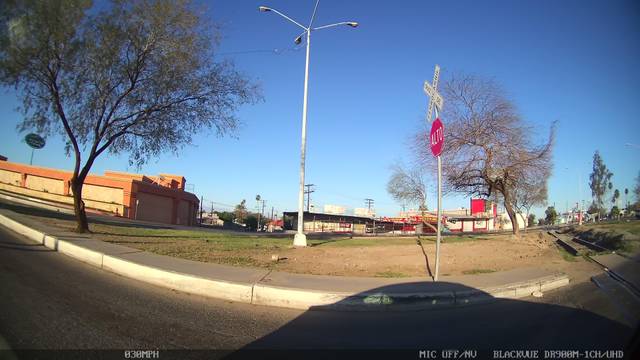
Region: Mexico
Coordinates: 32.612, -115.439